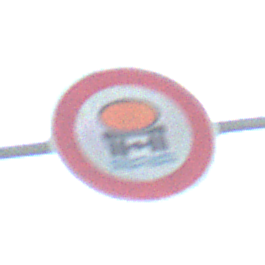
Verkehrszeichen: VerbotFahrzeugeWassergefaehrdenderLadung
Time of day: SunriseSunset
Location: Outdoor (Nature)
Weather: PartlyCloudy
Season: NotSpecified
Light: Natural